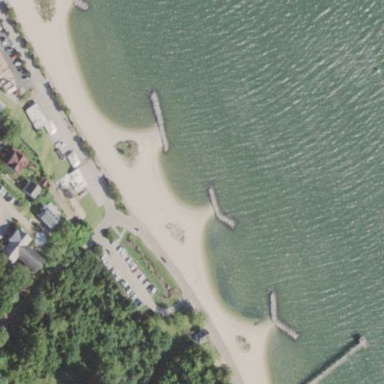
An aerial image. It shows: Sandy beach.